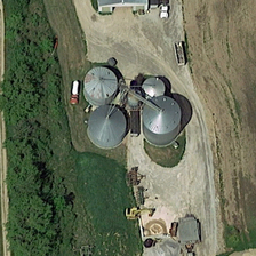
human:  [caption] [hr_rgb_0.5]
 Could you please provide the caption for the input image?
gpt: On the left side of the photo is a big forest.

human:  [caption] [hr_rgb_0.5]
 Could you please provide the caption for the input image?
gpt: There is a large forest on the left side of the picture.

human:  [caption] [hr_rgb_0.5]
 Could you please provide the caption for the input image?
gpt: On the left side of the picture is a large area of forest.

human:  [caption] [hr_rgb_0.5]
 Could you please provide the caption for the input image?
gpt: There is a big forest on the left side of the picture.

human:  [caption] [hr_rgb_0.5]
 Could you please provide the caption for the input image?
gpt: There is a large forest on the left side of the picture.